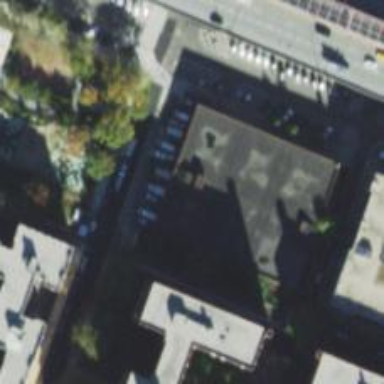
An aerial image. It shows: Parking building.